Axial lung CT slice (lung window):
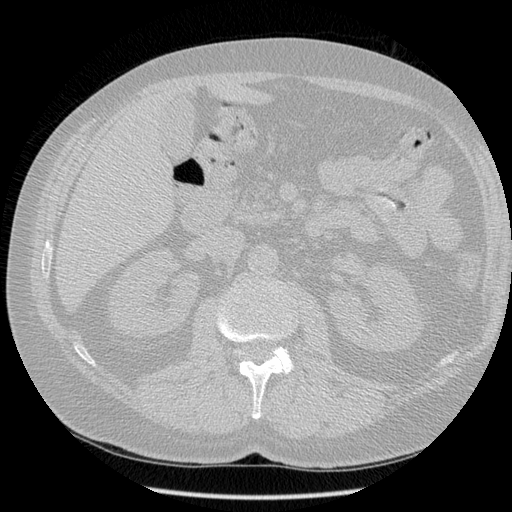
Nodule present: no